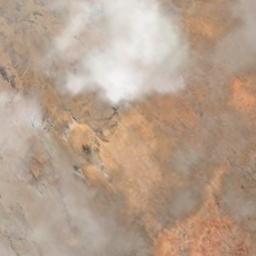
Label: cloud